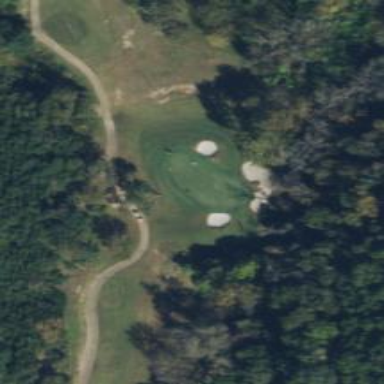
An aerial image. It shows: Golf hole.